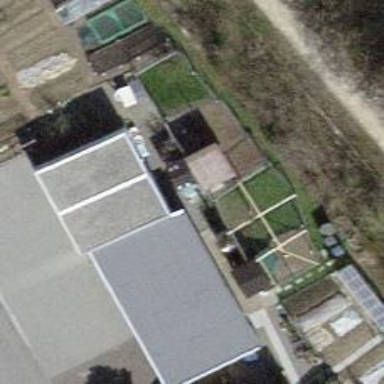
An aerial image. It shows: Garage.